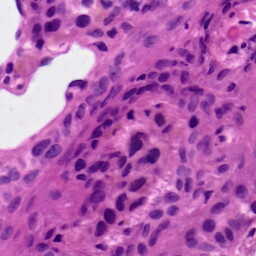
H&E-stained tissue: Skin